Question: Who won last match?
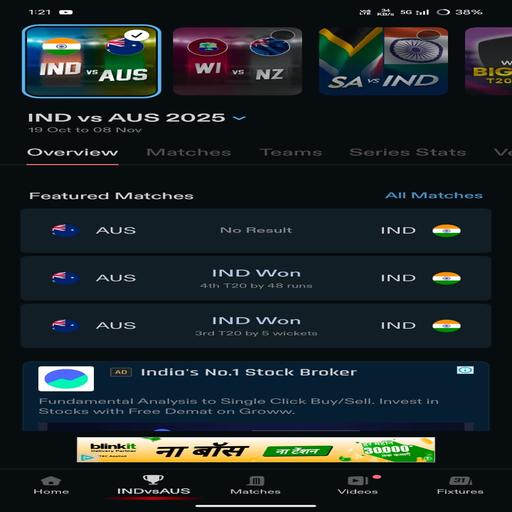
Answer: IND Won